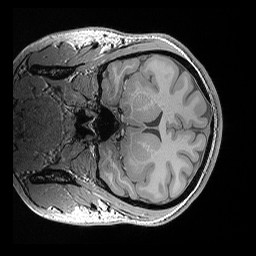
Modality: T1w
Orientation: coronal
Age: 22
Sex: female
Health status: healthy
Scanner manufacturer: siemens
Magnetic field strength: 3 T
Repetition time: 0.02 s
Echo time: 0.00492 s